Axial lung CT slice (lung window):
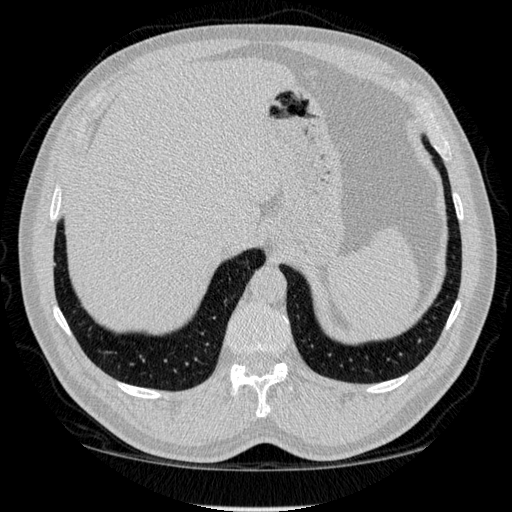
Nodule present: no